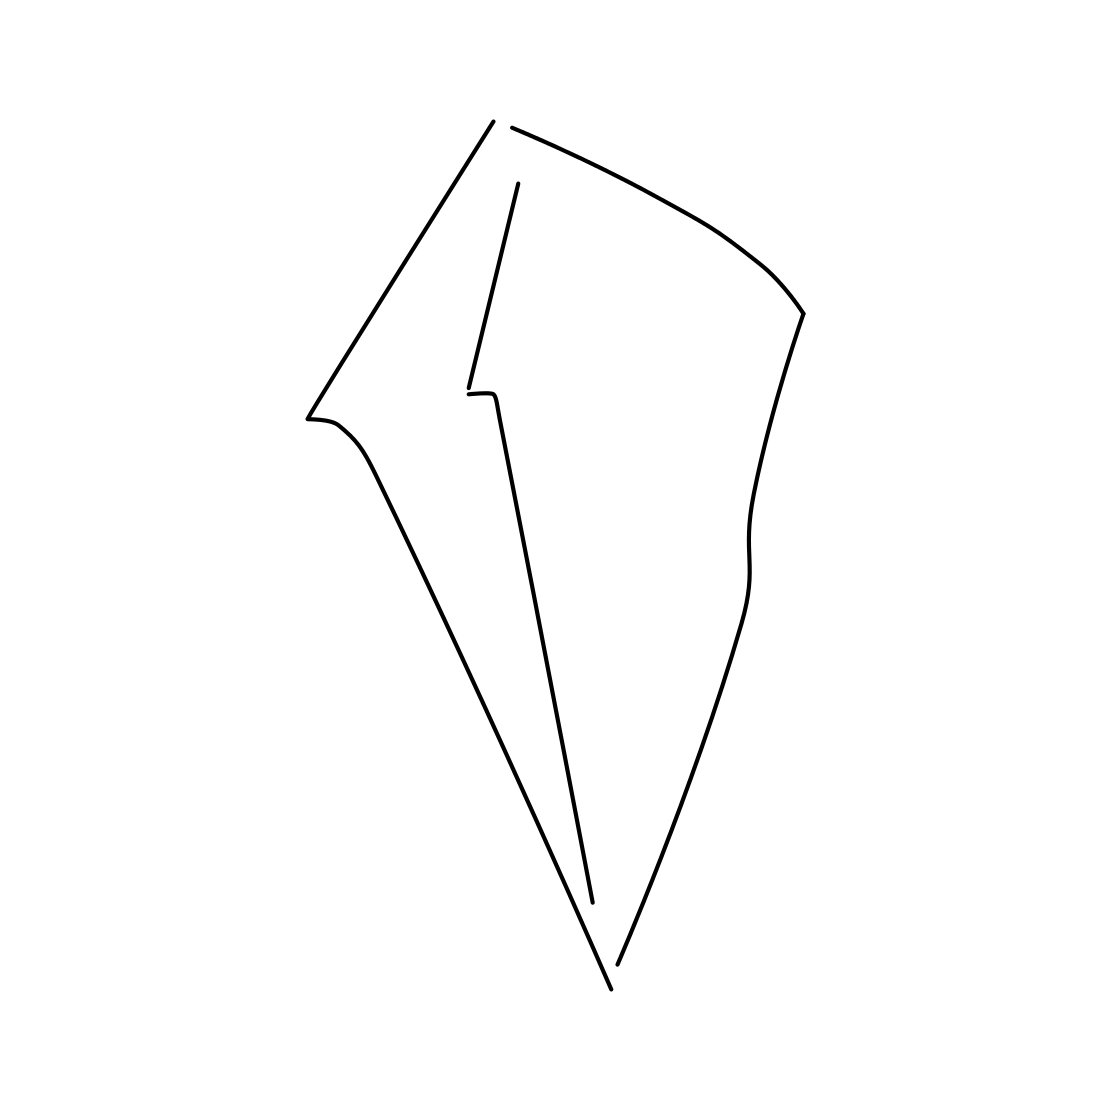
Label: diamond